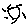
Label: sun